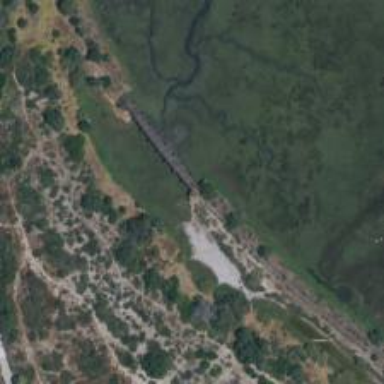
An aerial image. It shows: Abandoned railway bridge.